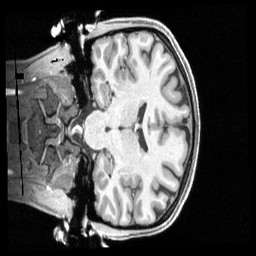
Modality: T1w
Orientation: coronal
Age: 27
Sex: female
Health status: healthy
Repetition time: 2.4 s
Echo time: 0.00222 s